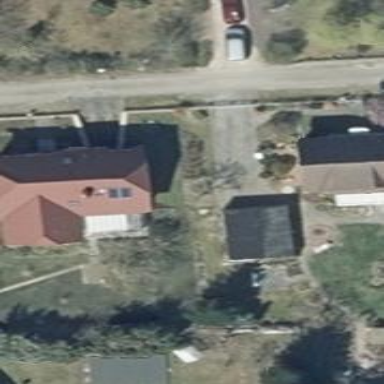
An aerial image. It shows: House with flat light gray roof. The building has various parts.